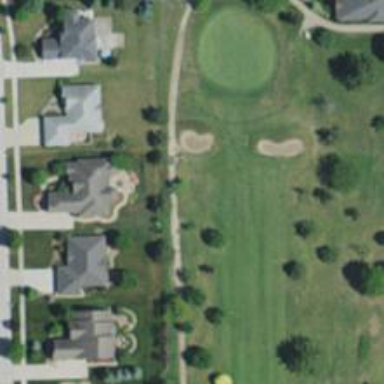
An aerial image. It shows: View of golf hole.